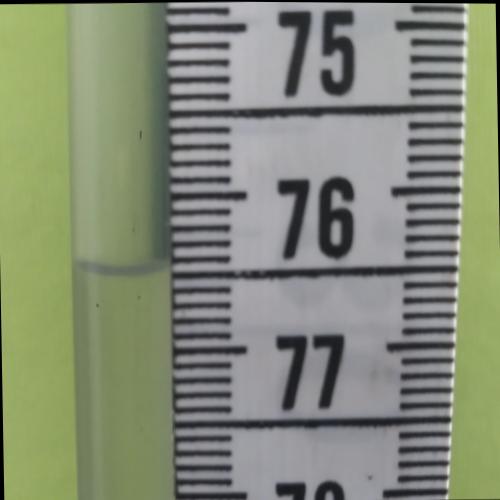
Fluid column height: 76.5 cm